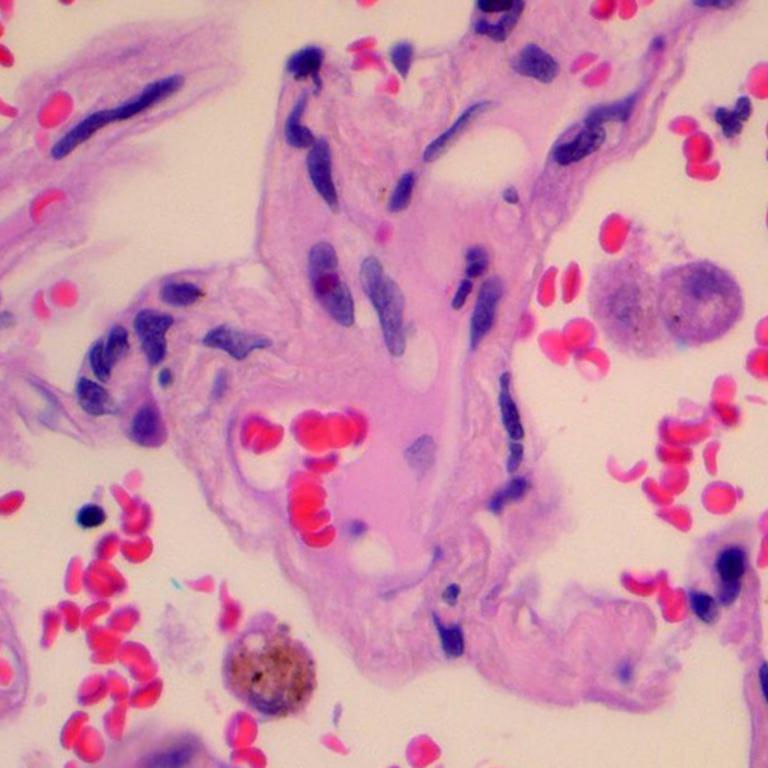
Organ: lung
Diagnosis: benign